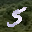
Label: 5